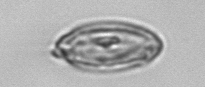
Label: Katodinium_or_Torodinium